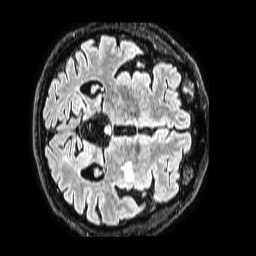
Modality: FLAIR
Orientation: axial
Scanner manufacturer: philips
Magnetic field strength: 1.5 T
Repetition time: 4.8 s
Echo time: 0.3 s